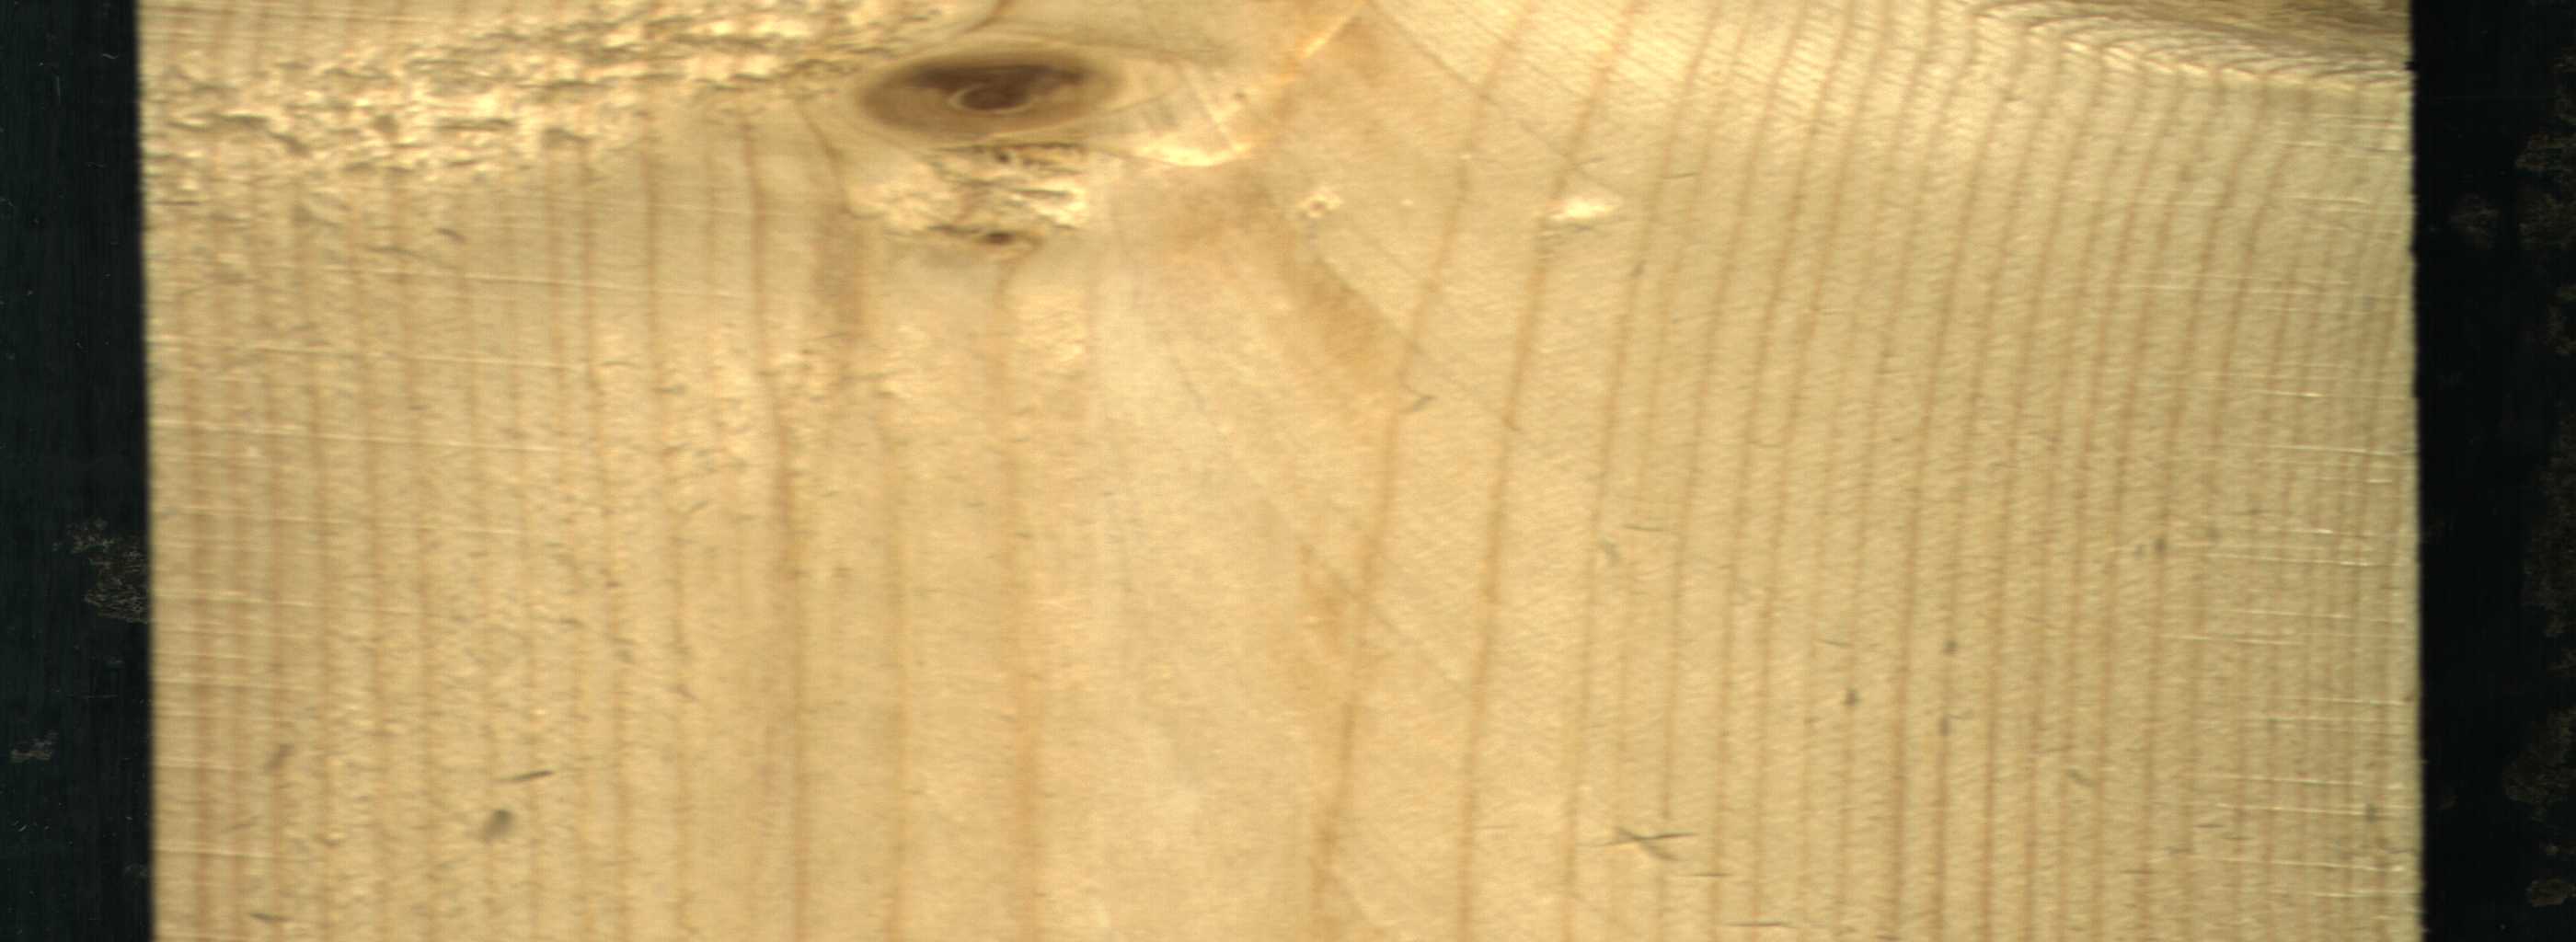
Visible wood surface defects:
Live_Knot